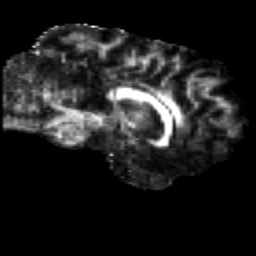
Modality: FA
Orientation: sagittal
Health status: healthy
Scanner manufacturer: siemens
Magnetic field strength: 3 T
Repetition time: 12 s
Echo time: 0.092 s